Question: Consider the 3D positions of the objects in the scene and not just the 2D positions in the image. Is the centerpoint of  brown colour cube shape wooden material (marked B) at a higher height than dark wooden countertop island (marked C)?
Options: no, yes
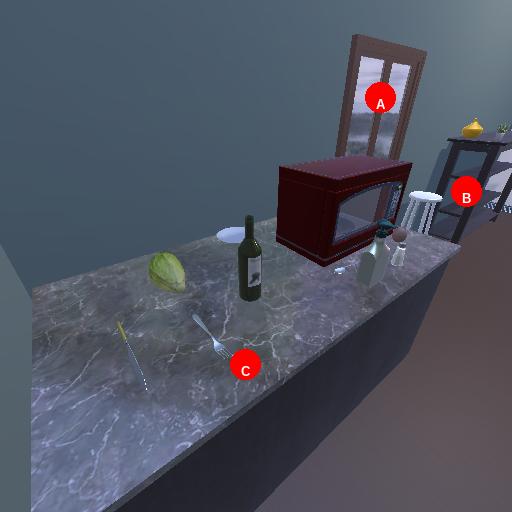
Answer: no